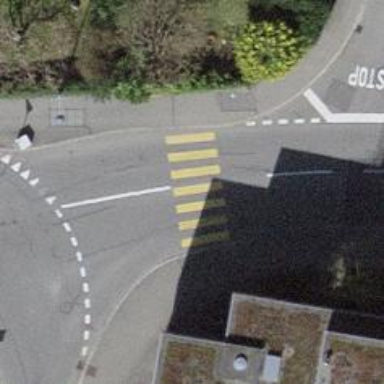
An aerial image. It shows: Marked crossing on the road.